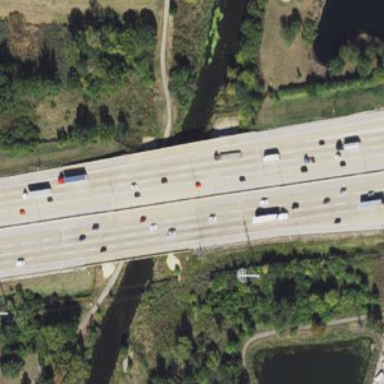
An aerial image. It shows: Man-made bridge.